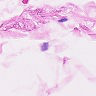
Metastatic tissue present: no